Question: I am using CodeIgniter to make a website.
I want to provide users with Plugin/Iframe/banner etc so that they can use it simply by copy pasting code.
I dont want to make image banners because of limitations and dynamic data.
Like the facebook one below .
It is clickable with different links unlike Image banners.
The data in the Box will change every time page is refreshed(almost realtime).
the box should be dynamic i.e different for user with ID1 ,ID2.
Using iframe is an option with something like example.php?banner=ID1
But i dont want user to edit links /text in that.
How should i proceed ?

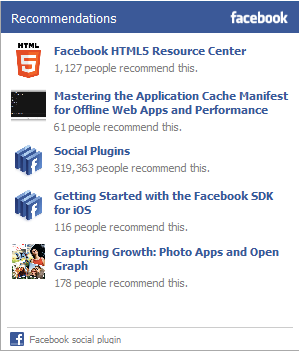
Answer: It's simple.
[ 1 ] Start building your dynamic application. You can provide unique URL to each user based on USERID or USERNAME like
<URL>
[ 2 ] Create JavaScript API / Restful API. When Visitor clicks on the link control the click with JS. I mean open new window like Facebook or redirect to your website. The page load above dynamic URL. See the details about New Window.
<URL>
[ 3 ] This is quite possible using IFrame also providing few lines of code. But it is not preferred. Using / Providing API is always best.